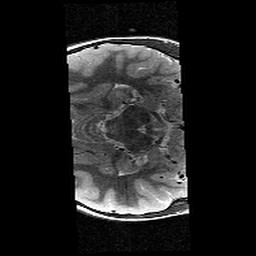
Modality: T2w
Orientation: axial
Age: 10
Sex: female
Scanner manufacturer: siemens
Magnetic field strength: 3 T
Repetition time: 9.23 s
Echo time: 0.067 s